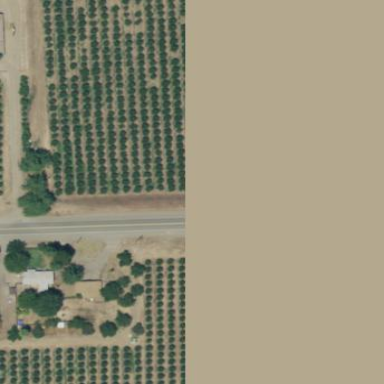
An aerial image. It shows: Orchard.